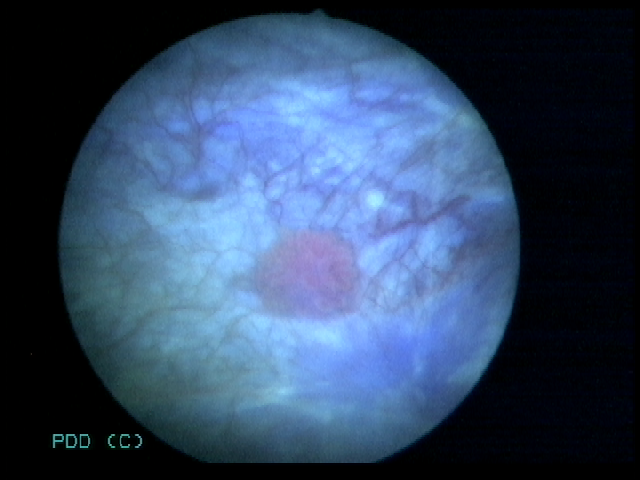
Modality: BLC
Class: Malignant
Subclass: LowGradePapillary
Lesion: Multifocal
Multifocal: 2 to 7
Stage: Ta
Morphology: Papillary
Bladder cancer association: Yes